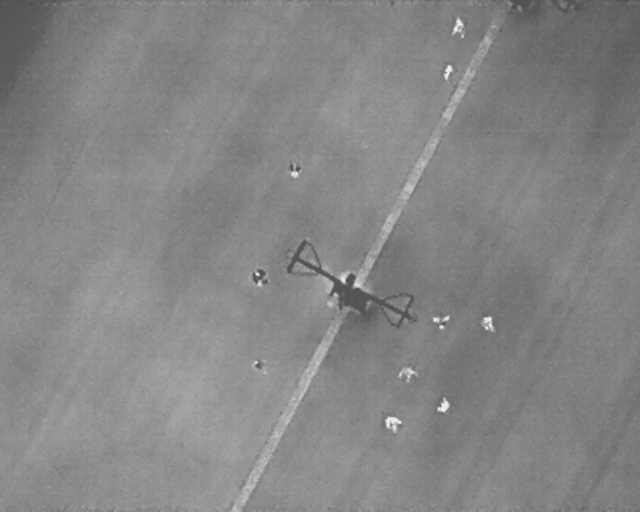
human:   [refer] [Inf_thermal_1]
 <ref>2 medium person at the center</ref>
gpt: <box>[[44, 32, 47, 34, 2], [67, 61, 70, 64, 2]]</box>

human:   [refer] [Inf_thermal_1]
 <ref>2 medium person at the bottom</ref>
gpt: <box>[[39, 70, 41, 72, 2], [67, 77, 70, 80, 2]]</box>

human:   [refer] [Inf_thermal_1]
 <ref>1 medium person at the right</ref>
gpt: <box>[[74, 61, 77, 64, 2]]</box>

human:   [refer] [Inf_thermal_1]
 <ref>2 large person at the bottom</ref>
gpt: <box>[[62, 70, 64, 75, 2], [59, 80, 63, 84, 2]]</box>